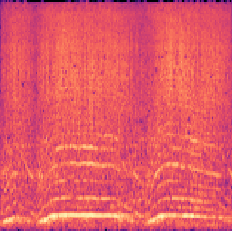
Sound class: Chainsaw